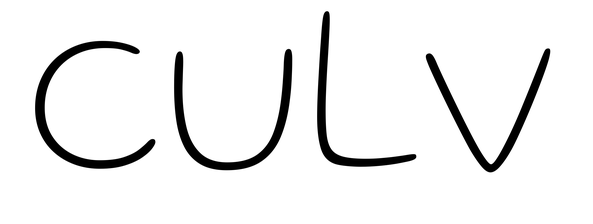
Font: Gluten_Thin